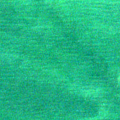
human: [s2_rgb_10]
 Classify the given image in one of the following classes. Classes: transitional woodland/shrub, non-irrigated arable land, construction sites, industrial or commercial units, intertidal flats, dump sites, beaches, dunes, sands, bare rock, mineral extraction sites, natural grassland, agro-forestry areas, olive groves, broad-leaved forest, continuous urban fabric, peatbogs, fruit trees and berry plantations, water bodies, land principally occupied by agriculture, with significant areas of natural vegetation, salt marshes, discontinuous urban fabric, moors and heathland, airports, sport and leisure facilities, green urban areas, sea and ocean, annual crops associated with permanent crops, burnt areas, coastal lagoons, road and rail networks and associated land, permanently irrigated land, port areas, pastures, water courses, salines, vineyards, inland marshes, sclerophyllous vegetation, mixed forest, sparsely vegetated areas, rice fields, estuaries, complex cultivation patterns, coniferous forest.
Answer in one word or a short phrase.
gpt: sea and ocean